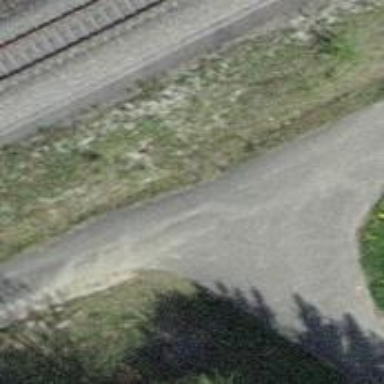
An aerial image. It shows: Asphalt track with grade1 tracktype.